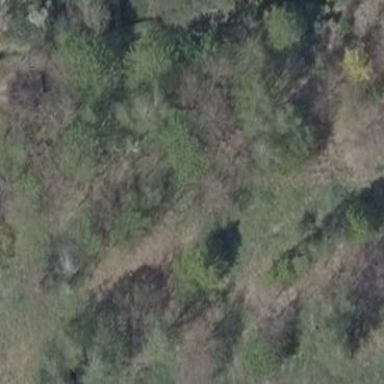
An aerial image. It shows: Patch of scrub vegetation.